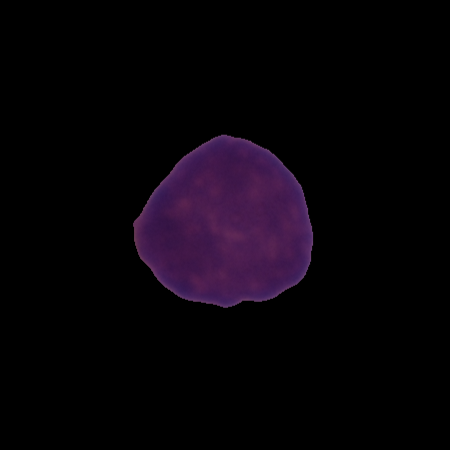
Label: healthy